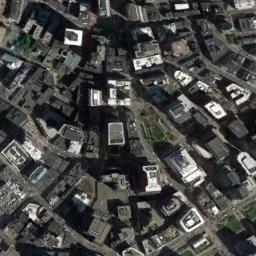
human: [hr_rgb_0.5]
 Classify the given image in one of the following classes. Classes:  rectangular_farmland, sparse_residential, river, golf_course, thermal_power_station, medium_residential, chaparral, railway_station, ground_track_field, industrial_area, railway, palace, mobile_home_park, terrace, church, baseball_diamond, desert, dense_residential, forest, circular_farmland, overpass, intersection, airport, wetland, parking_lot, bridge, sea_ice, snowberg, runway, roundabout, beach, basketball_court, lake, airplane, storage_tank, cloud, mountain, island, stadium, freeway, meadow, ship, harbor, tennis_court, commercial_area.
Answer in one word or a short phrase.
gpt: commercial_area